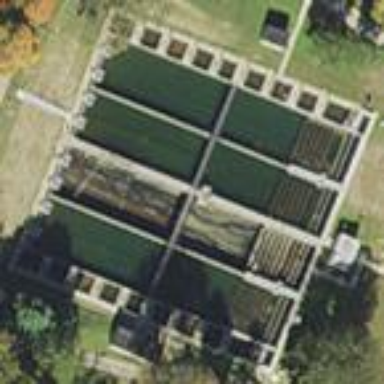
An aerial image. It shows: Body of wastewater.